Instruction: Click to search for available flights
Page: home
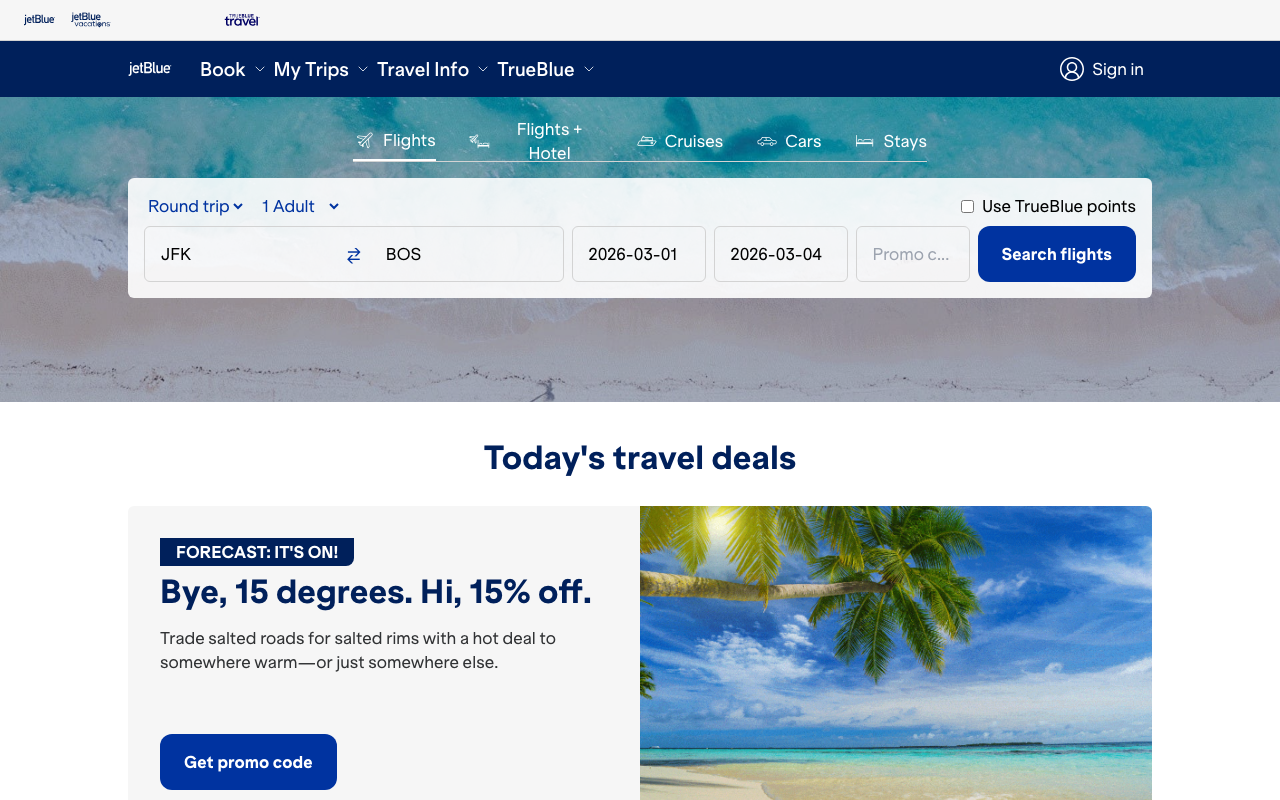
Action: click